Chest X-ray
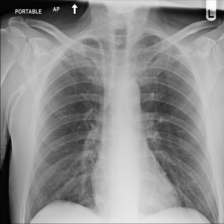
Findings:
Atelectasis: negative
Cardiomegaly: negative
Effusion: negative
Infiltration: positive
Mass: negative
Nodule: positive
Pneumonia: negative
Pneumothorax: negative
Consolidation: negative
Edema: negative
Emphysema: negative
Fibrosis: negative
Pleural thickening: negative
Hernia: negative